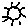
Label: sun